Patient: sex M, age 55
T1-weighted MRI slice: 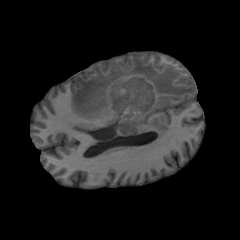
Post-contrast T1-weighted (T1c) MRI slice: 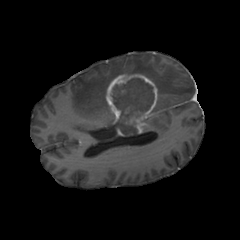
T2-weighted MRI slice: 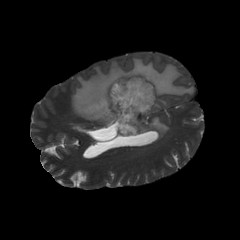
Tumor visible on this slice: yes
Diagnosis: Glioblastoma, IDH-wildtype
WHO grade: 4